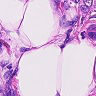
Metastatic tissue present: yes